Field crop: maize
Growth stage: 2
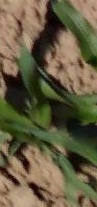
Species: maize